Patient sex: F
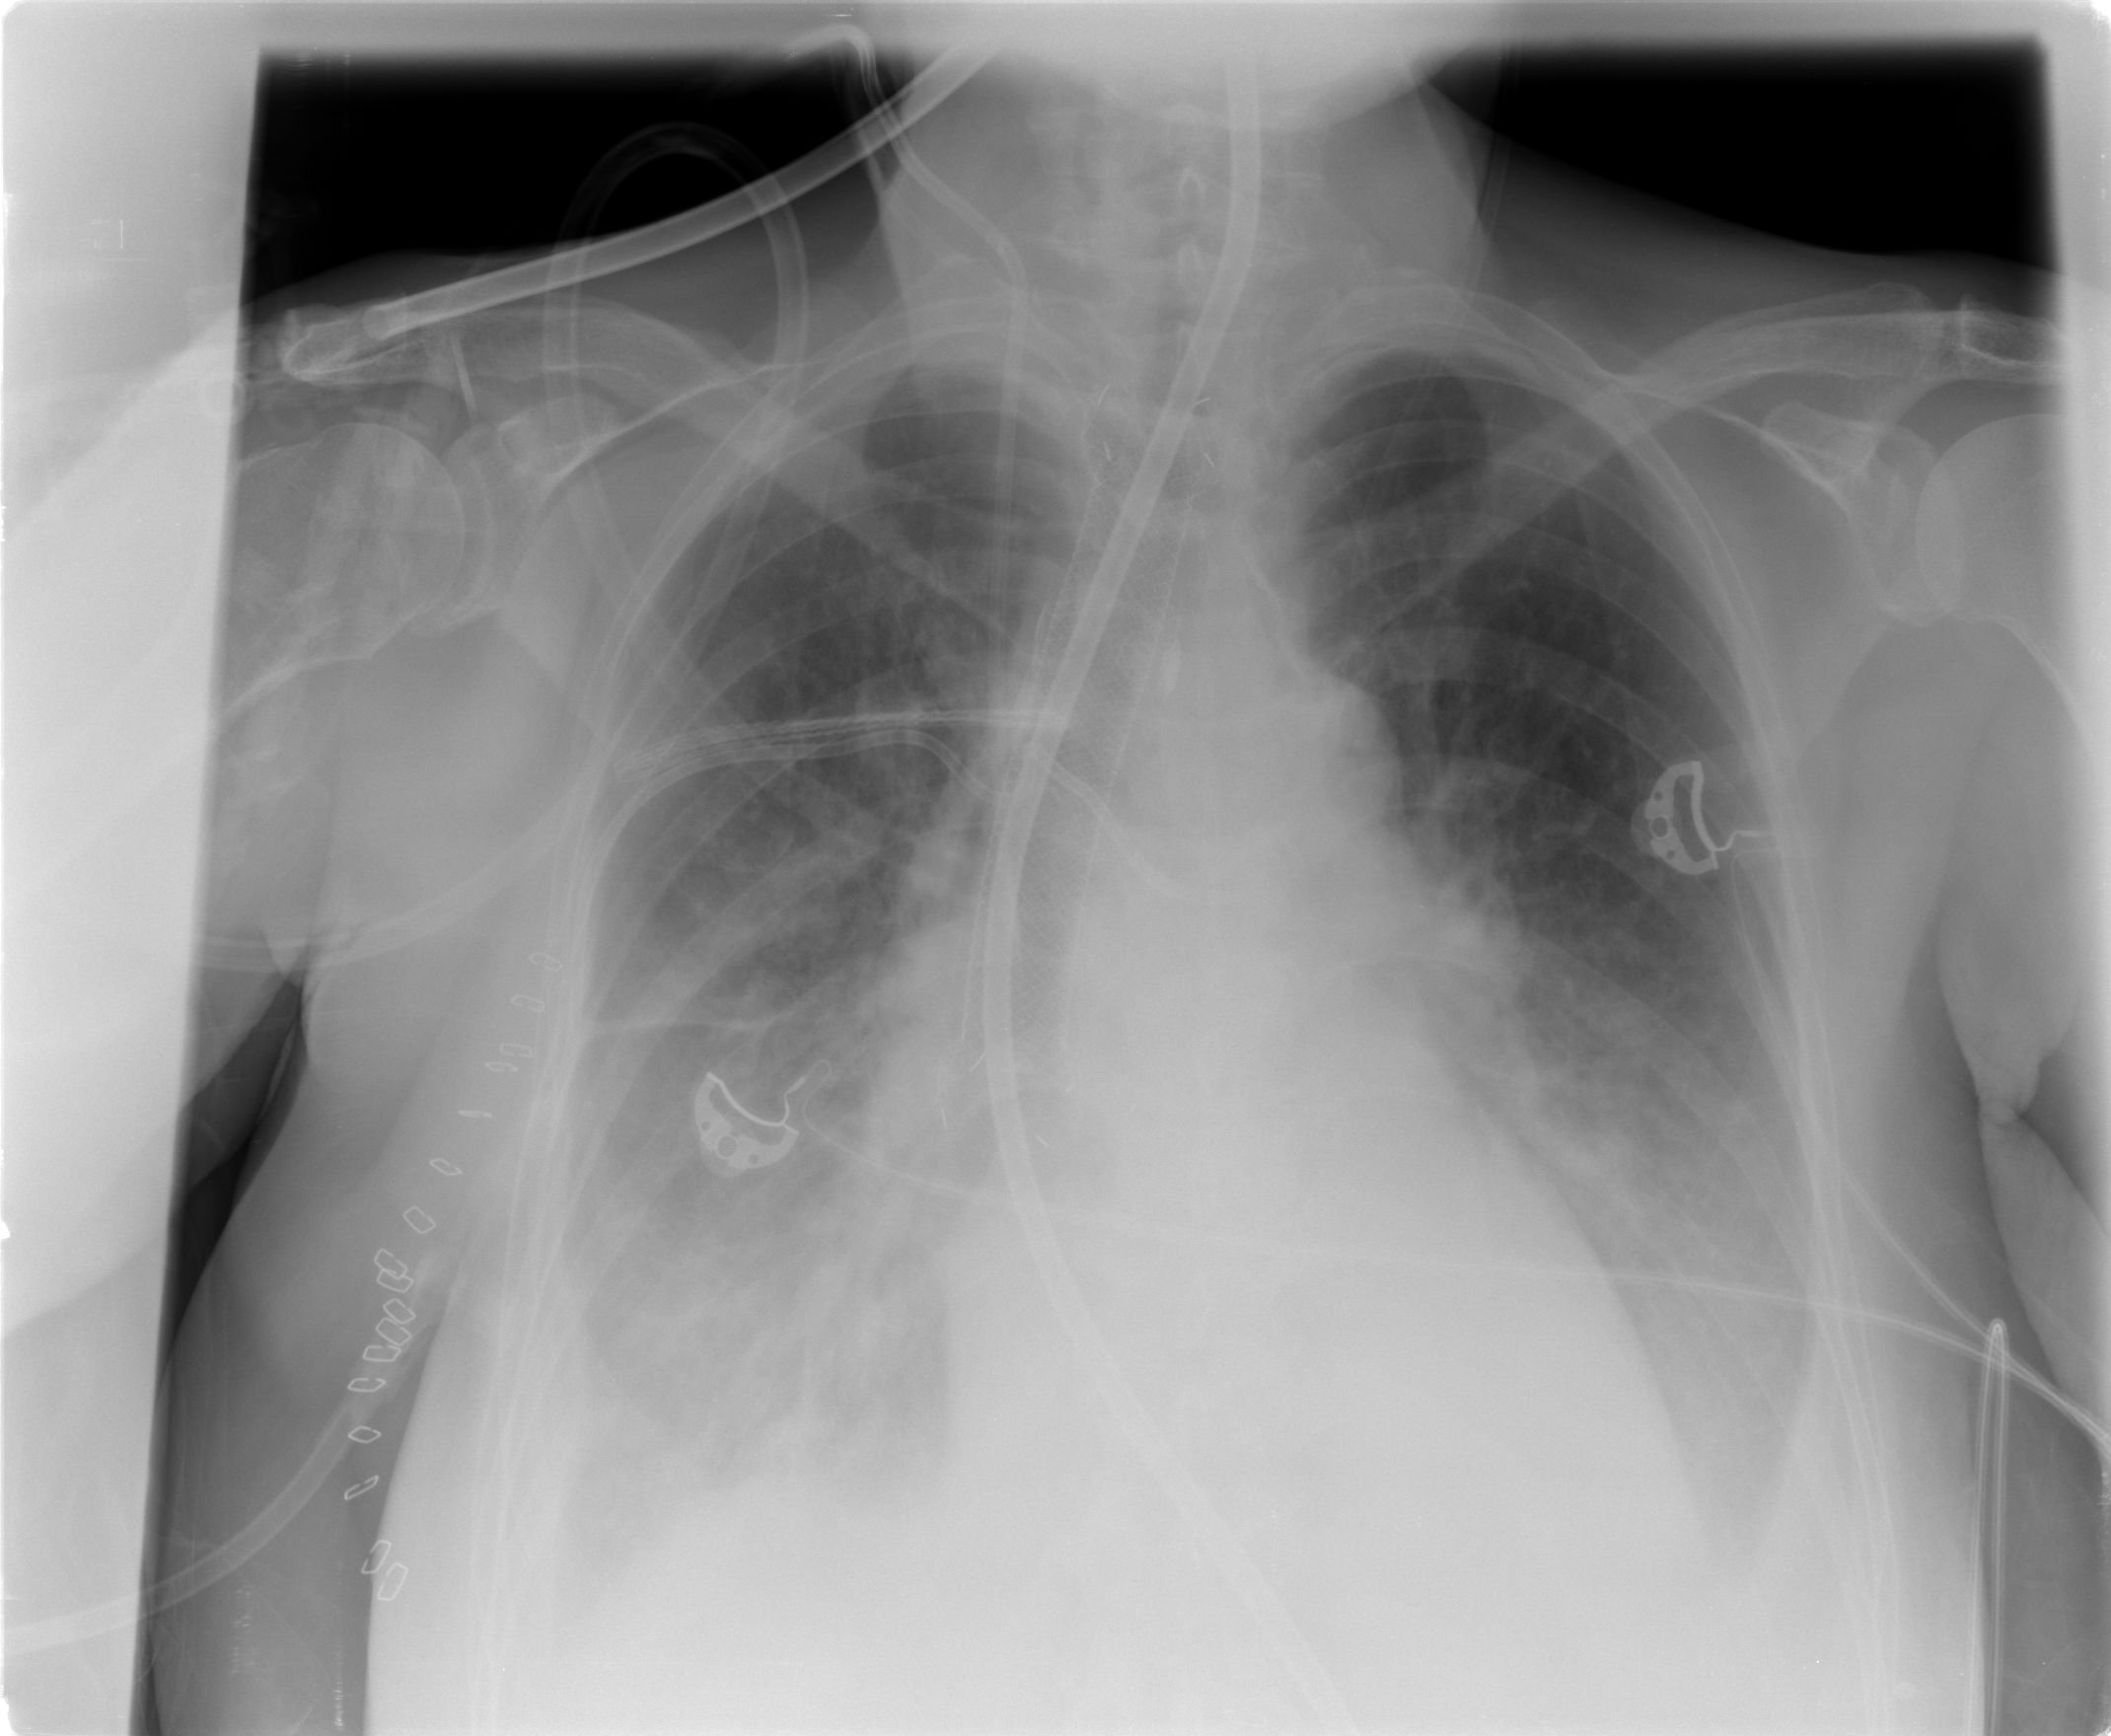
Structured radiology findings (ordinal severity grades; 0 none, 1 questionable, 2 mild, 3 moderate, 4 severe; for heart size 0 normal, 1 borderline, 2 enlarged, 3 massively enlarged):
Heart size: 0
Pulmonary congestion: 0
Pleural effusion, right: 2
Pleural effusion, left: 2
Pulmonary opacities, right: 3
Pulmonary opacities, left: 1
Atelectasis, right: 2
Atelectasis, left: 2